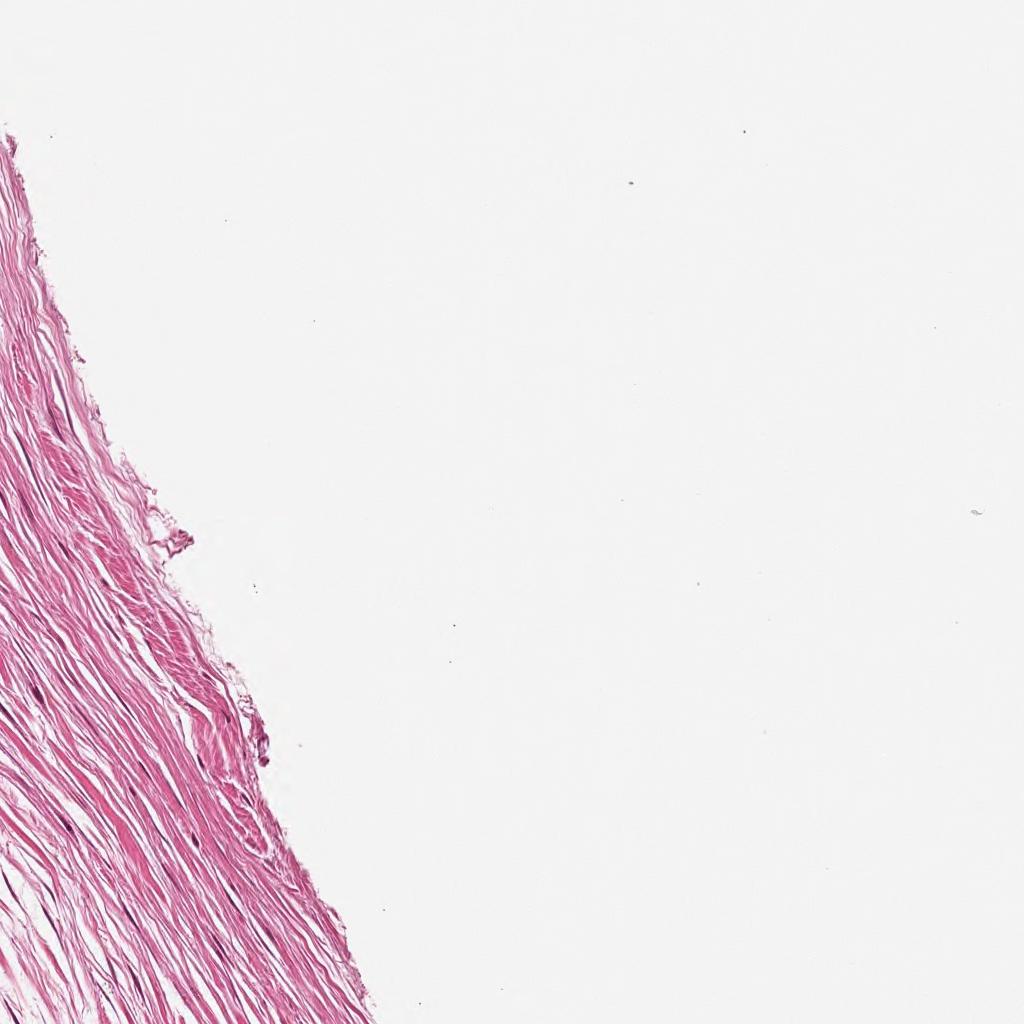
Label: Non-Tumor